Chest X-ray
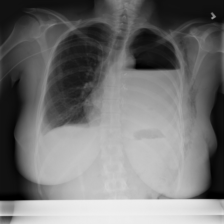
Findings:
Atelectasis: positive
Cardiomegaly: negative
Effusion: positive
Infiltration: negative
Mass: negative
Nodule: negative
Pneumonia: negative
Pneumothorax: negative
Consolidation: negative
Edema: negative
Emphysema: positive
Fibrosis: negative
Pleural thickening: negative
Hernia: negative